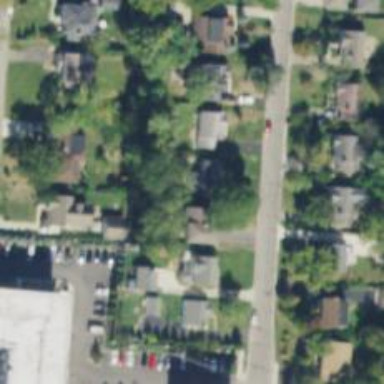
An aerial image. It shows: Residential driveway designated as service road.